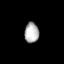
Tissue: lung
Cell type: Others
Senescence score: 0.5933
Nuclear area (px): 286
Mean DAPI intensity: 176.318